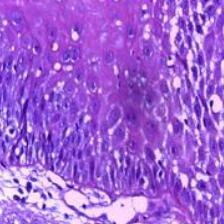
Diagnosis: Normal